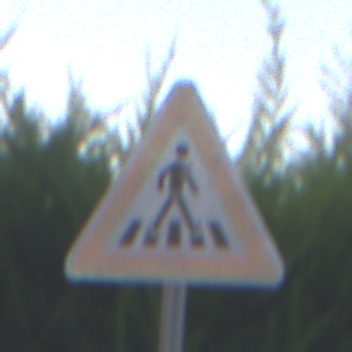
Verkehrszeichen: FussgaengerueberwegLinks
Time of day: SunriseSunset
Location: Outdoor (Urban)
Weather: Clear
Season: NotSpecified
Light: Natural